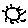
Label: sun